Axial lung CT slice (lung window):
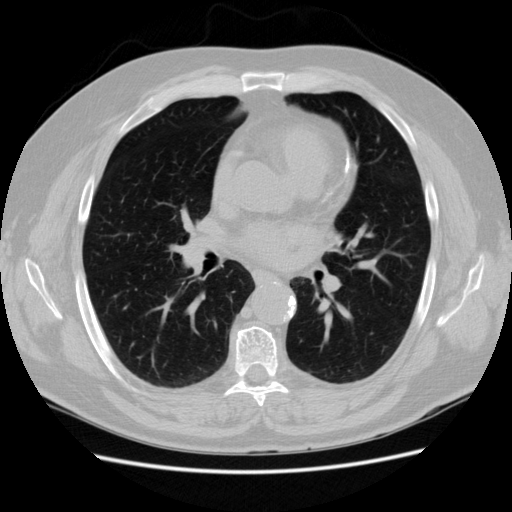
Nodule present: no